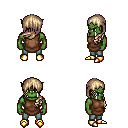
a pixel art fantasy rpg character, male body template, orc, green skin, brown tunic, teal pants, white blonde left-swept hairstyle, gold boots, four views (front, back, left, right), 2x2 character sprite sheet, small pixel art, hard edges, no anti-aliasing